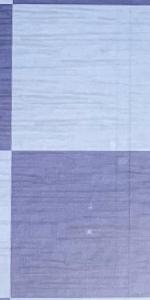
Label: Empty